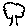
Label: tree